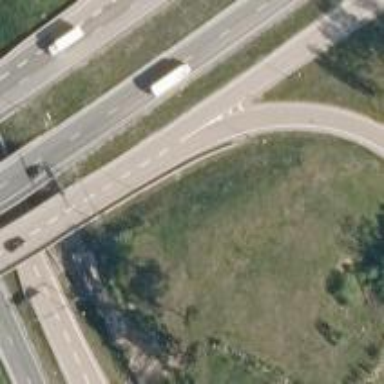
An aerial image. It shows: Trunk link road with asphalt surface.